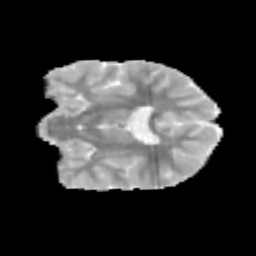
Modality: MD
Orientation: coronal
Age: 9
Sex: male
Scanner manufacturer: siemens
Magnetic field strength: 3 T
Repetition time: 3.8 s
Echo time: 0.07 s